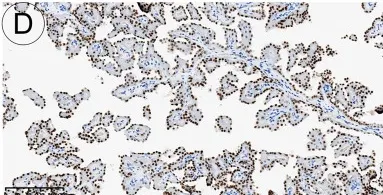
Pathology and immunohistochemistry. 100x.
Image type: pathology (immunostaining)